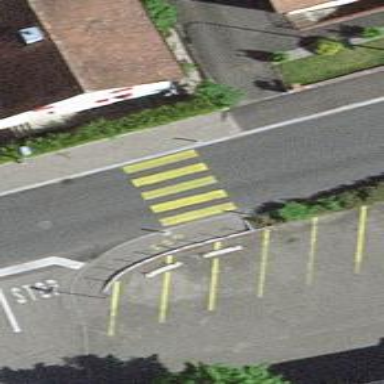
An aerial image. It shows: Zebra crossing with visible markings.